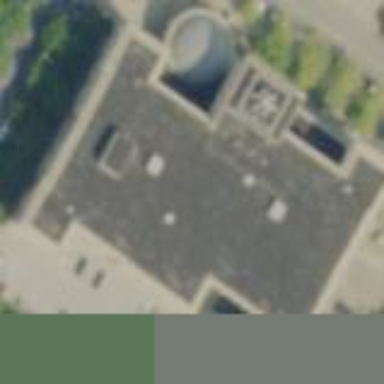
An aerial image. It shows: Courthouse building.